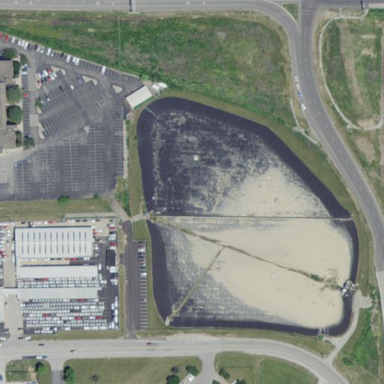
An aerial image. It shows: Pond serving as storm water runoff storage and treatment area. It acts as natural water feature.